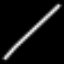
Label: line